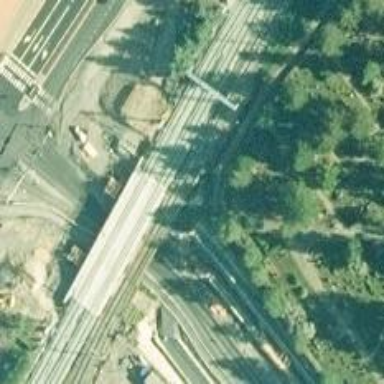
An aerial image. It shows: Bridge with continuous railway tracks that are electrified through contact line.